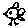
Label: bird